Interaction volume radius: 10 \u00c5
Interaction volume height: 25 \u00c5
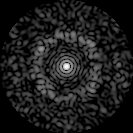
Disorder parameter: 0.7829